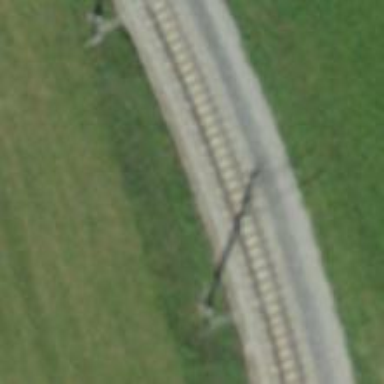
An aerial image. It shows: Narrow gauge railway with electrified contact lines.